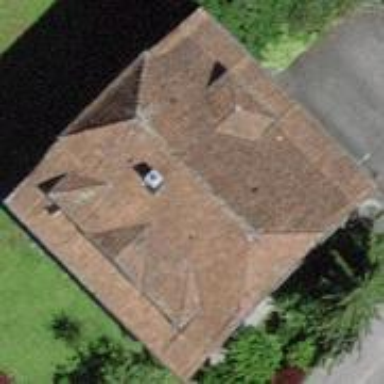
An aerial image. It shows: House with half-hipped roof made of roof tiles.